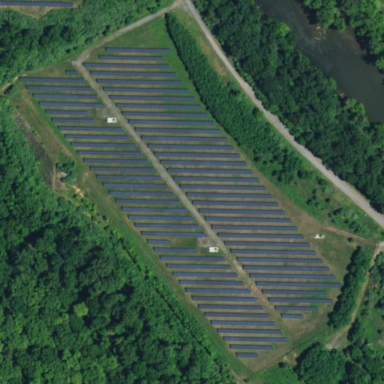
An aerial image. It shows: Solar photovoltaic power plant surrounded by fence.